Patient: sex F, age 53
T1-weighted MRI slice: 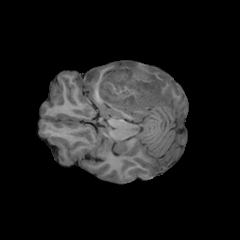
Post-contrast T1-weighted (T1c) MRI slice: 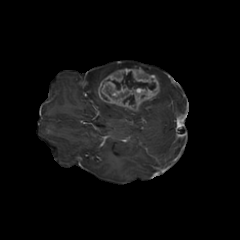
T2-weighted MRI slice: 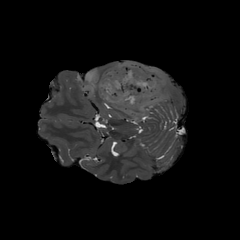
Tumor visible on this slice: yes
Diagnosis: Glioblastoma, IDH-wildtype
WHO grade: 4